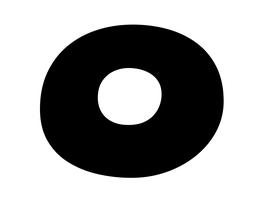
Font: Gluten_Bold